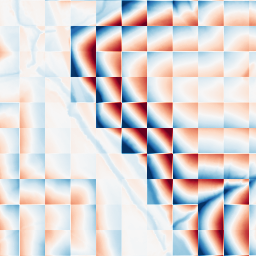
Category: wavelet
Decomposition family: wavelet_dwt
Decomposition parameters: wavelet: haar
level: 5
Upsampling method: linear_exact
Upsampling parameters: scale: 4
Upsampling scale: 4